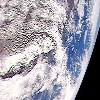
Label: cloud